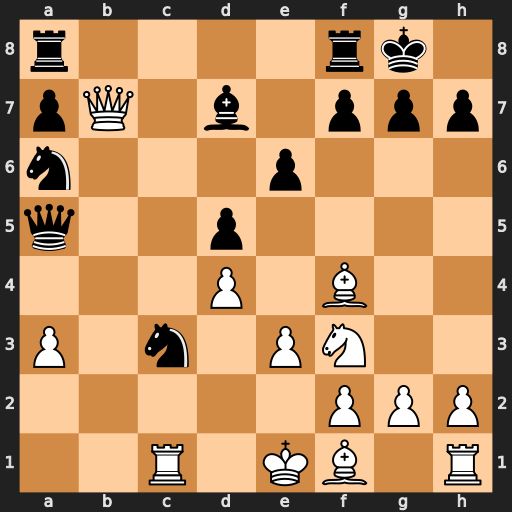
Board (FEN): r4rk1/pQ1b1ppp/n3p3/q2p4/3P1B2/P1n1PN2/5PPP/2R1KB1R
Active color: w
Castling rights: K
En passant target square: -
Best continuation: Qxa6 Qxa6 Bxa6